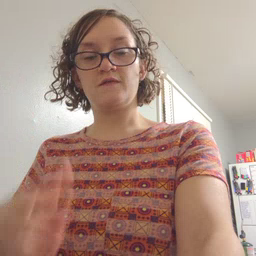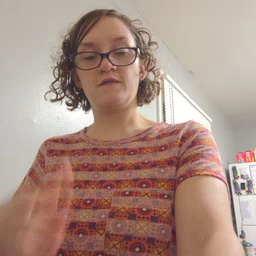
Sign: finish